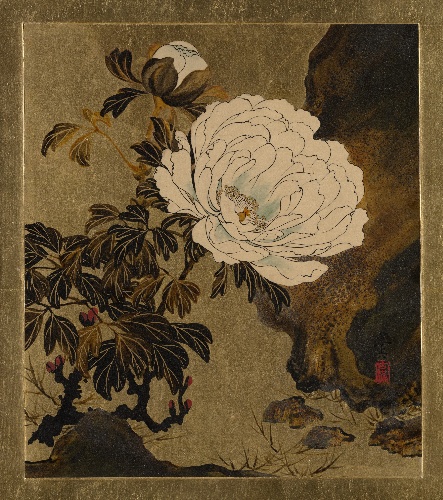
Artist: Shibata Zeshin
Artist bio: Japanese, 1807–1891
Date: 1882
Object type: Painting
Classification: Paintings
Medium: Lacquer and gold on paper
Culture: Japan
Period: Meiji period (1868–1912)
Dimensions: 7 1/2 x 6 1/2 in. (19.1 x 16.5 cm)
Department: Asian Art
Credit line: The Howard Mansfield Collection, Purchase, Rogers Fund, 1936
Accession year: 1936
Repository: Metropolitan Museum of Art, New York, NY
Tags: Peonies|Leaves